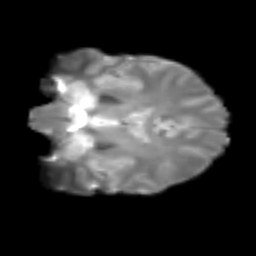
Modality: T2w
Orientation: coronal
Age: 24
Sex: female
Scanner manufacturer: siemens
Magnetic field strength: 3 T
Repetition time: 2.3 s
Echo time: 0.085 s